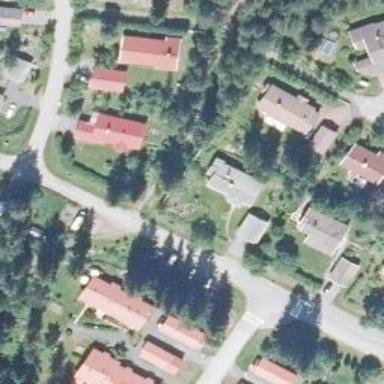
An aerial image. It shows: Neighborhood.